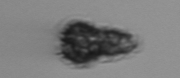
Label: Syracosphaera_pulchra